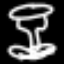
Label: hourglass